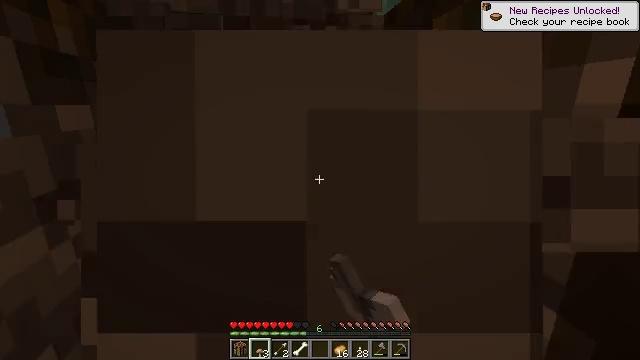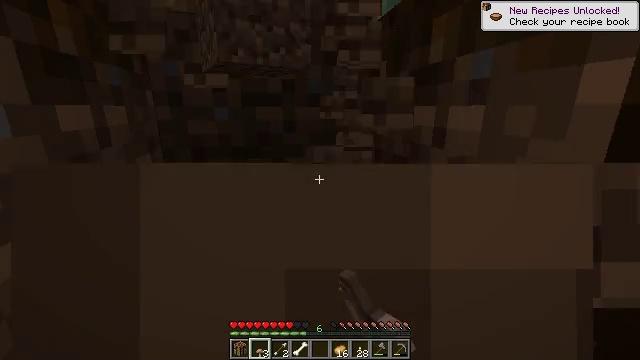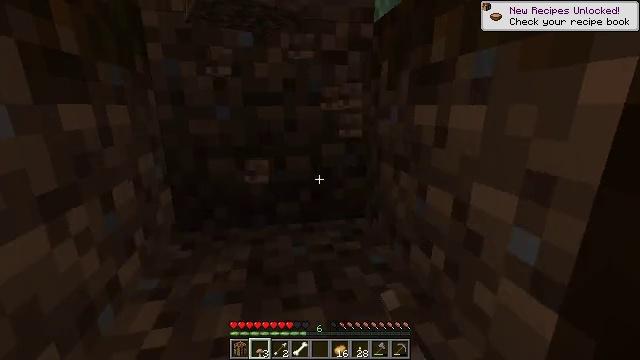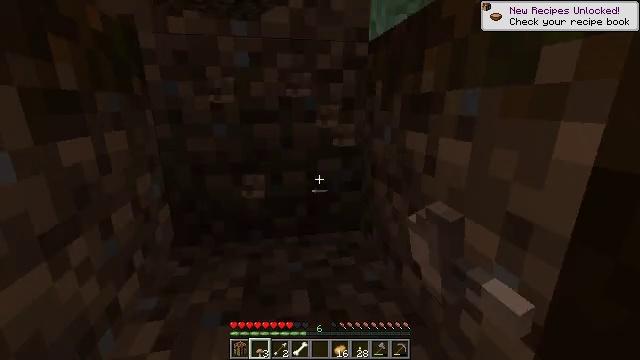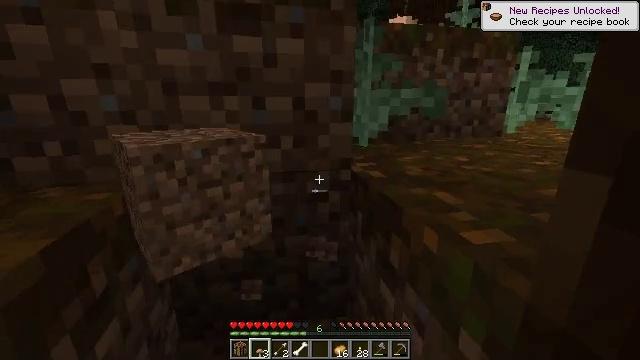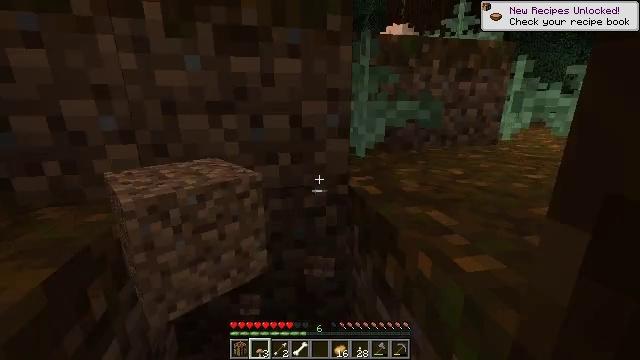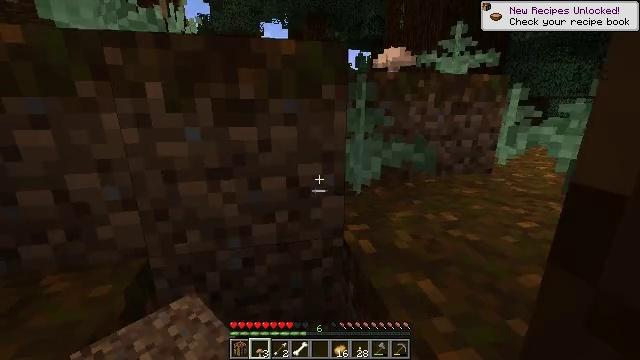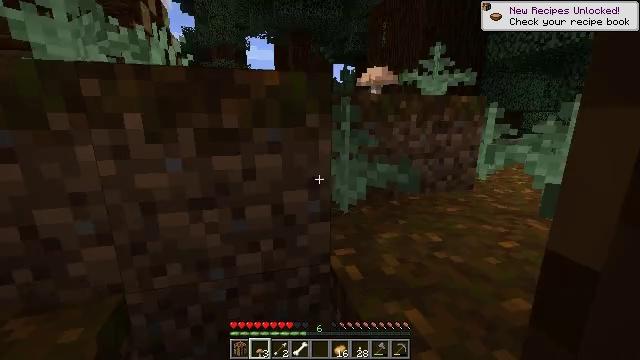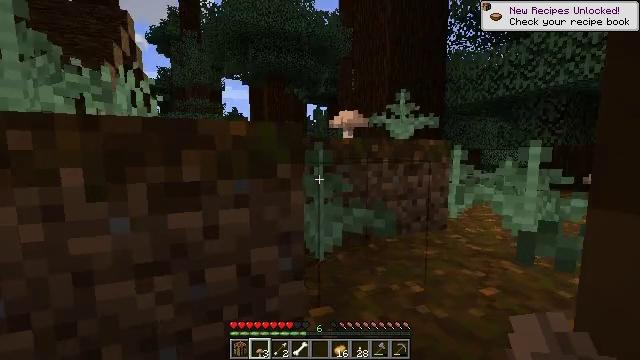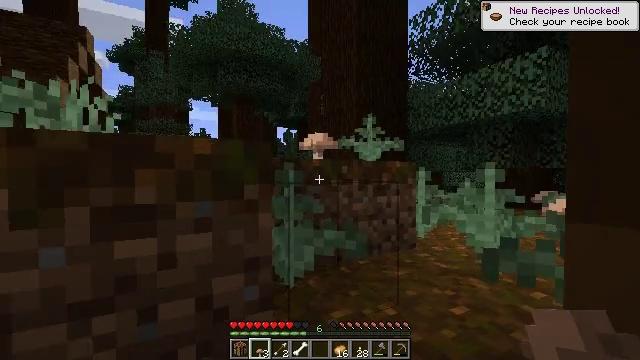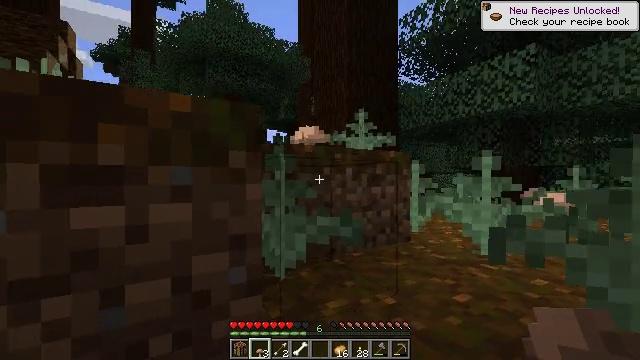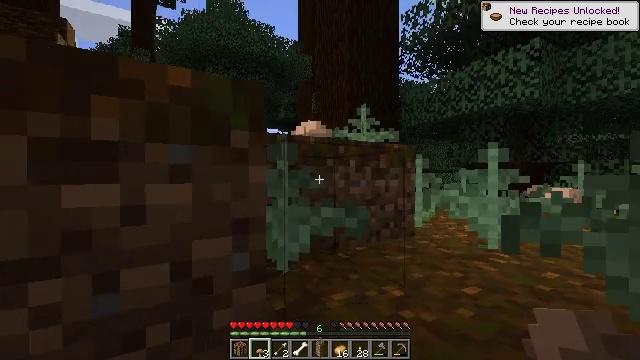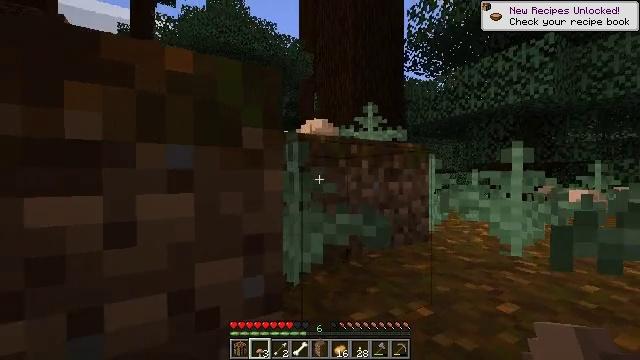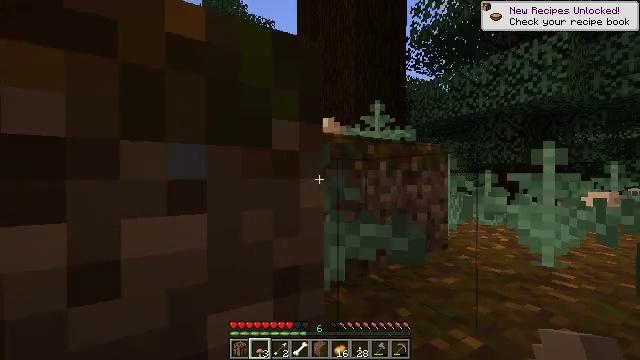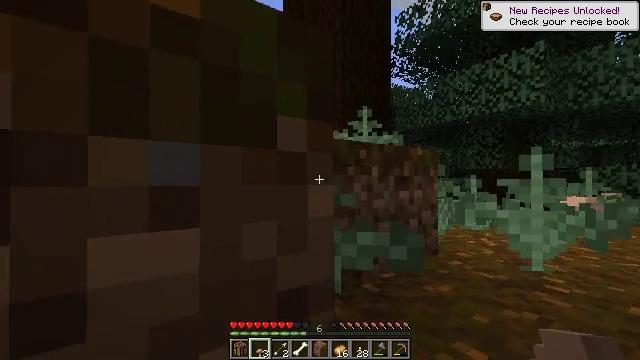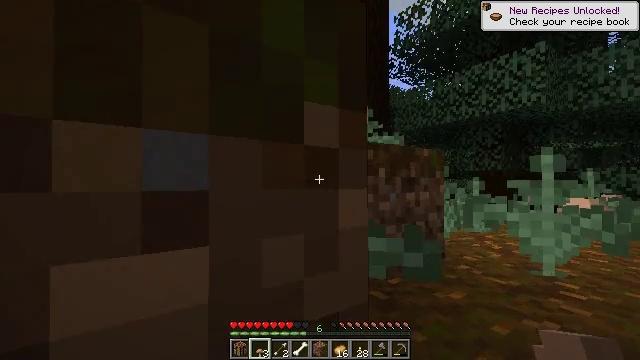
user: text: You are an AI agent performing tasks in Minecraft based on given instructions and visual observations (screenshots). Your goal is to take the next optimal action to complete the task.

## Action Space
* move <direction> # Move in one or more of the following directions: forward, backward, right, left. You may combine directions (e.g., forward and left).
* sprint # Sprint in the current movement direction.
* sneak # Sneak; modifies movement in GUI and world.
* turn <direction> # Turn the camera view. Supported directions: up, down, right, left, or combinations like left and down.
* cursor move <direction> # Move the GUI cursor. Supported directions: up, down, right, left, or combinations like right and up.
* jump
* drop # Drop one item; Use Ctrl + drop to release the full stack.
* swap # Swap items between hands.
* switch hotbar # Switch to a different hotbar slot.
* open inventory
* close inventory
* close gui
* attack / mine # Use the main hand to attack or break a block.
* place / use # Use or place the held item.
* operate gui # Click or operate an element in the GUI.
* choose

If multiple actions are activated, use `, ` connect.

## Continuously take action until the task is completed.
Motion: motion action
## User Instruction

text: Mine the red mushroom for crafting or food.
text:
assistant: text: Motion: attack / mine
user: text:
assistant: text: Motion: move forward, attack / mine
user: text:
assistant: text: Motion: move forward, jump
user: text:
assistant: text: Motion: move forward, turn right, jump
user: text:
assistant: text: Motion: move forward, jump
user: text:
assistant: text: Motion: move forward, jump
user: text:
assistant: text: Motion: move forward, turn right and up
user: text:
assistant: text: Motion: move forward, turn right and up
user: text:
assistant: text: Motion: move forward, turn right and up
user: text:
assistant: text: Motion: move forward, turn right
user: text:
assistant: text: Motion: move forward
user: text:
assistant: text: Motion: move forward
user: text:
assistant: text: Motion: move forward
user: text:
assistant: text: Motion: move forward, turn right and up
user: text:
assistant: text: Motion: move forward and move right
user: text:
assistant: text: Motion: move forward and move right, jump
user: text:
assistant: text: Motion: move forward and move right, jump
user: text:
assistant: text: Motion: move forward and move right, jump
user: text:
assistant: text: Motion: move forward and move right
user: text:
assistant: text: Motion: move forward and move right, turn left and down
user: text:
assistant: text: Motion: move forward and move right, turn left and down
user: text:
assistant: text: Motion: move forward and move right
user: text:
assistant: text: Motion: move forward and move right, turn left and down
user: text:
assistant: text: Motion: move forward, turn left and down
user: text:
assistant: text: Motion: move forward, turn left
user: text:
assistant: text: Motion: move forward, turn left and down
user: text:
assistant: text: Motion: move forward, turn left and down
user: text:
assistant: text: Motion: move forward, turn left and down
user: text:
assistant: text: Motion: move forward, sprint, turn left and down, jump
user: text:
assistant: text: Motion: move forward, sprint, turn left and down, jump